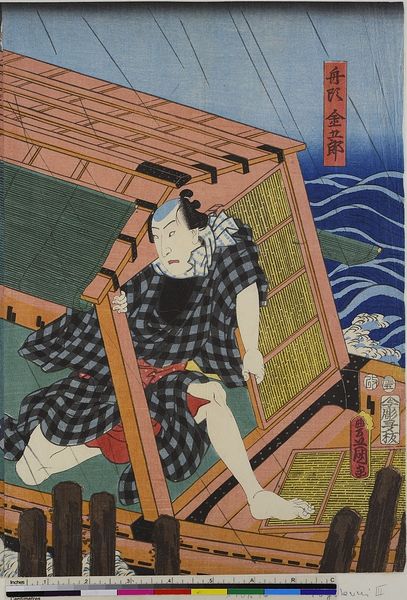
Künstler: Utagawa Kunisada
Standort: Hamburg
Institution: Museum für Kunst und Gewerbe Hamburg
Schlagwörter: zeichnung, theater, boot, holzschnitt, welle, kutter, flucht, barfuß, asien, druckgraphik, druckgrafik, zeit, schauspieler, farbholzschnitt, schauspielerin, rückblick, kabuki, edo, reproduktionen, japan china, druckerzeugnisse, theateraufführung, ukiyo